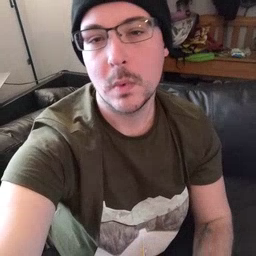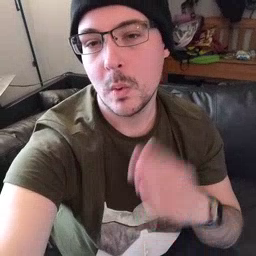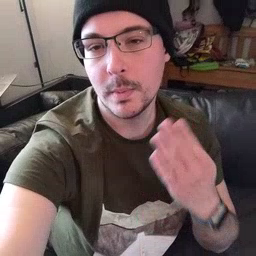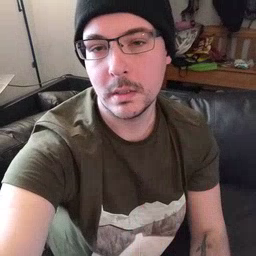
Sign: open